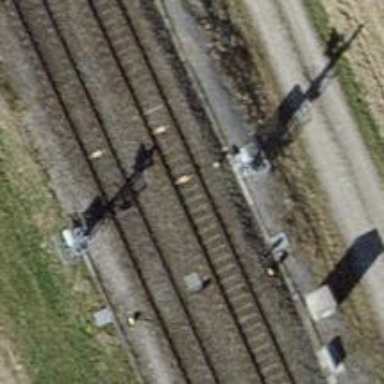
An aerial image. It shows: Railway signal.